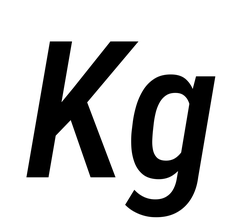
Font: Roboto-Italic_Condensed_Medium_Italic